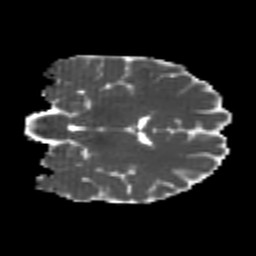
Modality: MD
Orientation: coronal
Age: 20
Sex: female
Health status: healthy
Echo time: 0.074 s